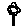
Label: flower